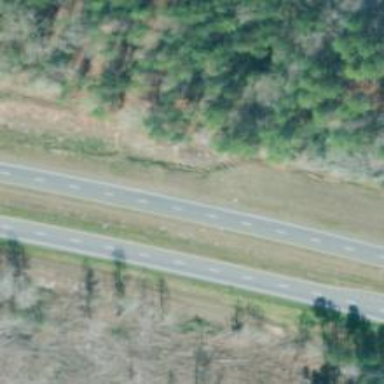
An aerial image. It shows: Trunk highway with expressway features.